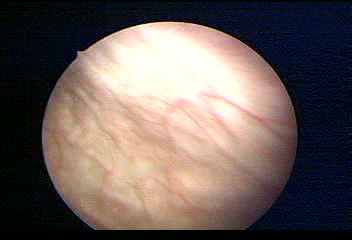
Modality: WLC
Class: Normal mucosa
Bladder cancer association: No